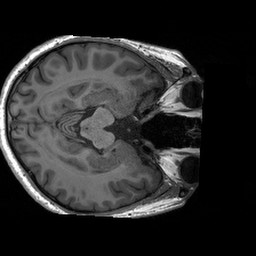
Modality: T1w
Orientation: axial
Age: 27
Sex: male
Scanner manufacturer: siemens
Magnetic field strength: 3 T
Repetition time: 2.3 s
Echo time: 0.00233 s